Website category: university
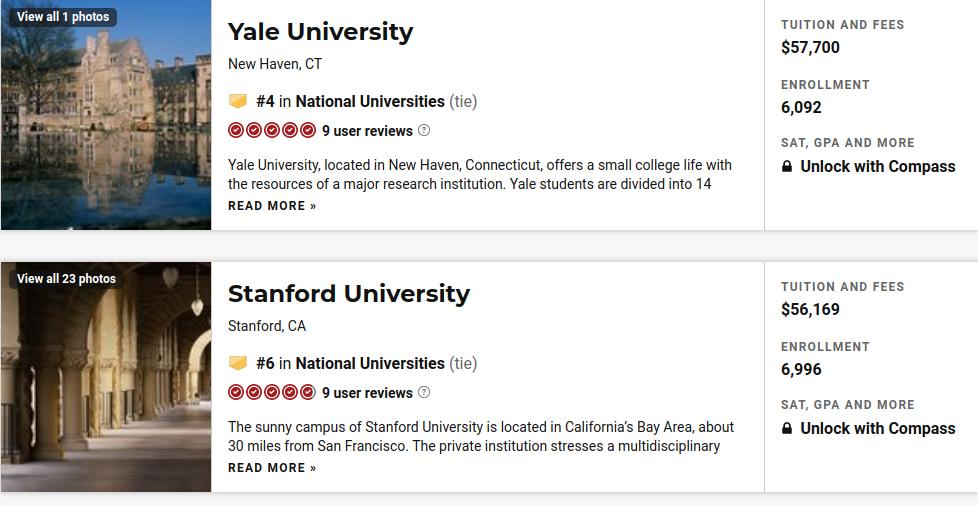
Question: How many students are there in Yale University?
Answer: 6,092

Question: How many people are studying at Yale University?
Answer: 6,092

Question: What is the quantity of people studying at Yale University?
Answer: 6,092

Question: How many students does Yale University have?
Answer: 6,092

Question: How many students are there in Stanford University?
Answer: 6,996

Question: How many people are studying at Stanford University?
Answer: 6,996

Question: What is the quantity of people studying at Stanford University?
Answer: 6,996

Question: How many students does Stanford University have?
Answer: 6,996

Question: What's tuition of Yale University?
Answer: $57,700

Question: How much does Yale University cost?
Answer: $57,700

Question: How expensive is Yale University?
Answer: $57,700

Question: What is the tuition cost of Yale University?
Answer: $57,700

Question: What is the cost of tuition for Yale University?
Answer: $57,700

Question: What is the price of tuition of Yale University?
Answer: $57,700

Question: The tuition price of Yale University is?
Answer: $57,700

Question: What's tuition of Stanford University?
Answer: $56,169

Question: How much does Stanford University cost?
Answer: $56,169

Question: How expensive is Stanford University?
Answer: $56,169

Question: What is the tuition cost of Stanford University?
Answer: $56,169

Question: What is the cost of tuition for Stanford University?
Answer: $56,169

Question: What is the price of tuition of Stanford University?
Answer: $56,169

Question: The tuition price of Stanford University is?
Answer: $56,169

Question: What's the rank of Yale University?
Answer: #4

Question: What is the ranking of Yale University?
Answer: #4

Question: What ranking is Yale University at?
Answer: #4

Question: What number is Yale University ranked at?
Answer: #4

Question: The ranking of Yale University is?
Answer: #4

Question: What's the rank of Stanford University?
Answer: #6

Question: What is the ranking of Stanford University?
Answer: #6

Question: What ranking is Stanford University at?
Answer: #6

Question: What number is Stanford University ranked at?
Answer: #6

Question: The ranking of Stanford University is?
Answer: #6

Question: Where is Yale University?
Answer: New Haven, CT

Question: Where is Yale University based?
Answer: New Haven, CT

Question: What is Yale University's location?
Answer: New Haven, CT

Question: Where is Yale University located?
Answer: New Haven, CT

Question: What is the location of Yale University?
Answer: New Haven, CT

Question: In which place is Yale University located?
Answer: New Haven, CT

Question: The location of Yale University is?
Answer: New Haven, CT

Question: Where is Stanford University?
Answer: Stanford, CA

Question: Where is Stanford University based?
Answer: Stanford, CA

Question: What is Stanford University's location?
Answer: Stanford, CA

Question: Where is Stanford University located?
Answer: Stanford, CA

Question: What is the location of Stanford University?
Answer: Stanford, CA

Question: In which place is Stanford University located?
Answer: Stanford, CA

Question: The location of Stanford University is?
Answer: Stanford, CA

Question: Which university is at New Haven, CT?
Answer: Yale University

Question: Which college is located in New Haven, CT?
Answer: Yale University

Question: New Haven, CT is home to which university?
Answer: Yale University

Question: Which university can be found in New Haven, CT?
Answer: Yale University

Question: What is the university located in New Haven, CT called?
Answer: Yale University

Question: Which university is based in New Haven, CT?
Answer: Yale University

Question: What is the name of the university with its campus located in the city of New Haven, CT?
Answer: Yale University

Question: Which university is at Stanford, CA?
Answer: Stanford University

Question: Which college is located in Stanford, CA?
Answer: Stanford University

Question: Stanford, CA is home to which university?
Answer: Stanford University

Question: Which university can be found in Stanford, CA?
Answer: Stanford University

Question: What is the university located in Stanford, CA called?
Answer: Stanford University

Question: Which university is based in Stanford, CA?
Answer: Stanford University

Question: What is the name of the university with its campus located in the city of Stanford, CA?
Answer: Stanford University

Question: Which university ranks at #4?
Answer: Yale University

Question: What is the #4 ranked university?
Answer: Yale University

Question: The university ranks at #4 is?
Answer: Yale University

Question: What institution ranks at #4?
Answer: Yale University